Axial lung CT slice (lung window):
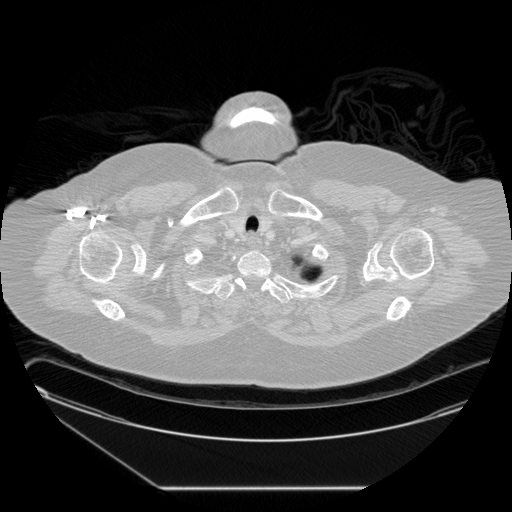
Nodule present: no